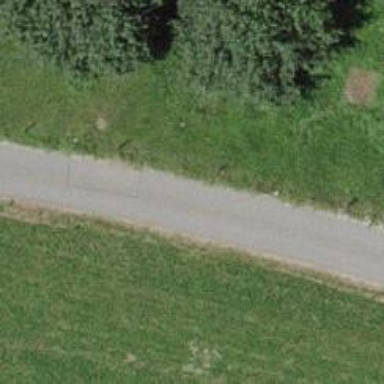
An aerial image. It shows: Well-maintained track road of grade 1.